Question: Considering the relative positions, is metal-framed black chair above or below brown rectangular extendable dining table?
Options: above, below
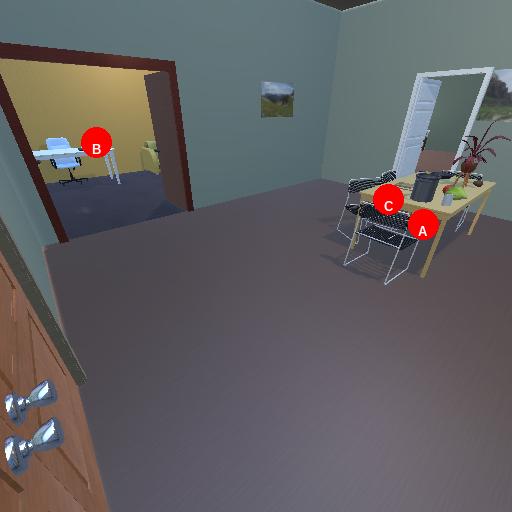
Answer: above